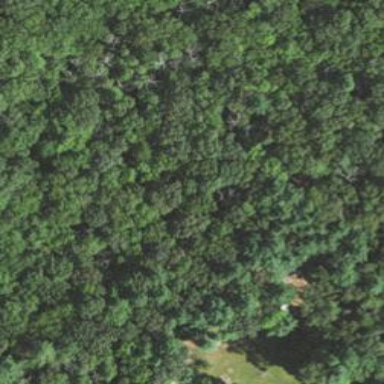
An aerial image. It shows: Nature reserve surrounded by woodland.